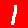
Digit: 1